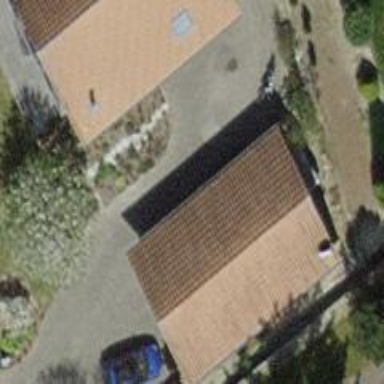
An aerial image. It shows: Garage building.